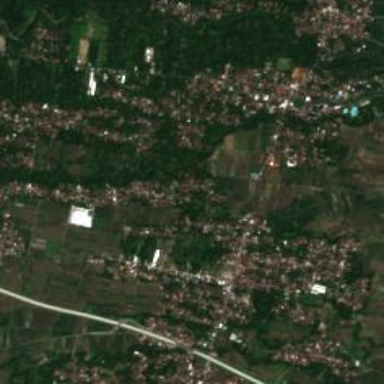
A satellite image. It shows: Village.